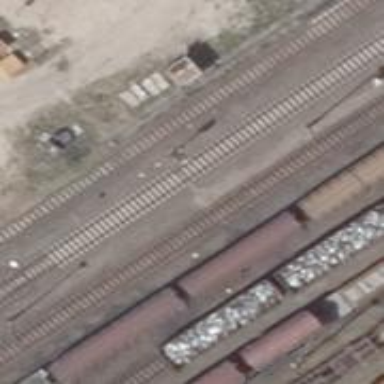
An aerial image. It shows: Railway signal.